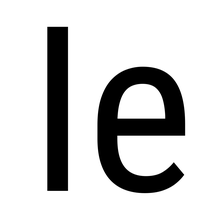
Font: Roboto_Condensed_Regular